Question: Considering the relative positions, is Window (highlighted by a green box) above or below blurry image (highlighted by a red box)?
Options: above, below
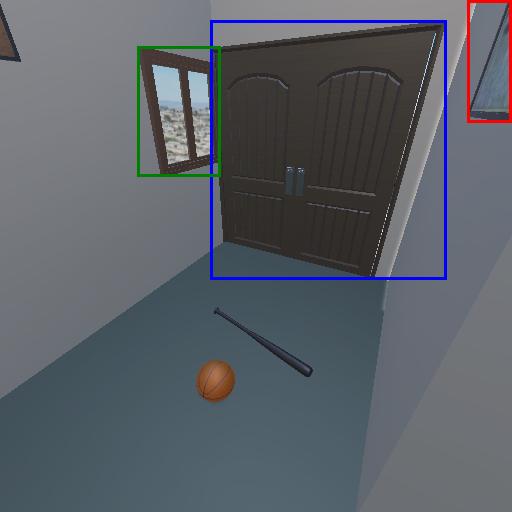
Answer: above